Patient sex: F
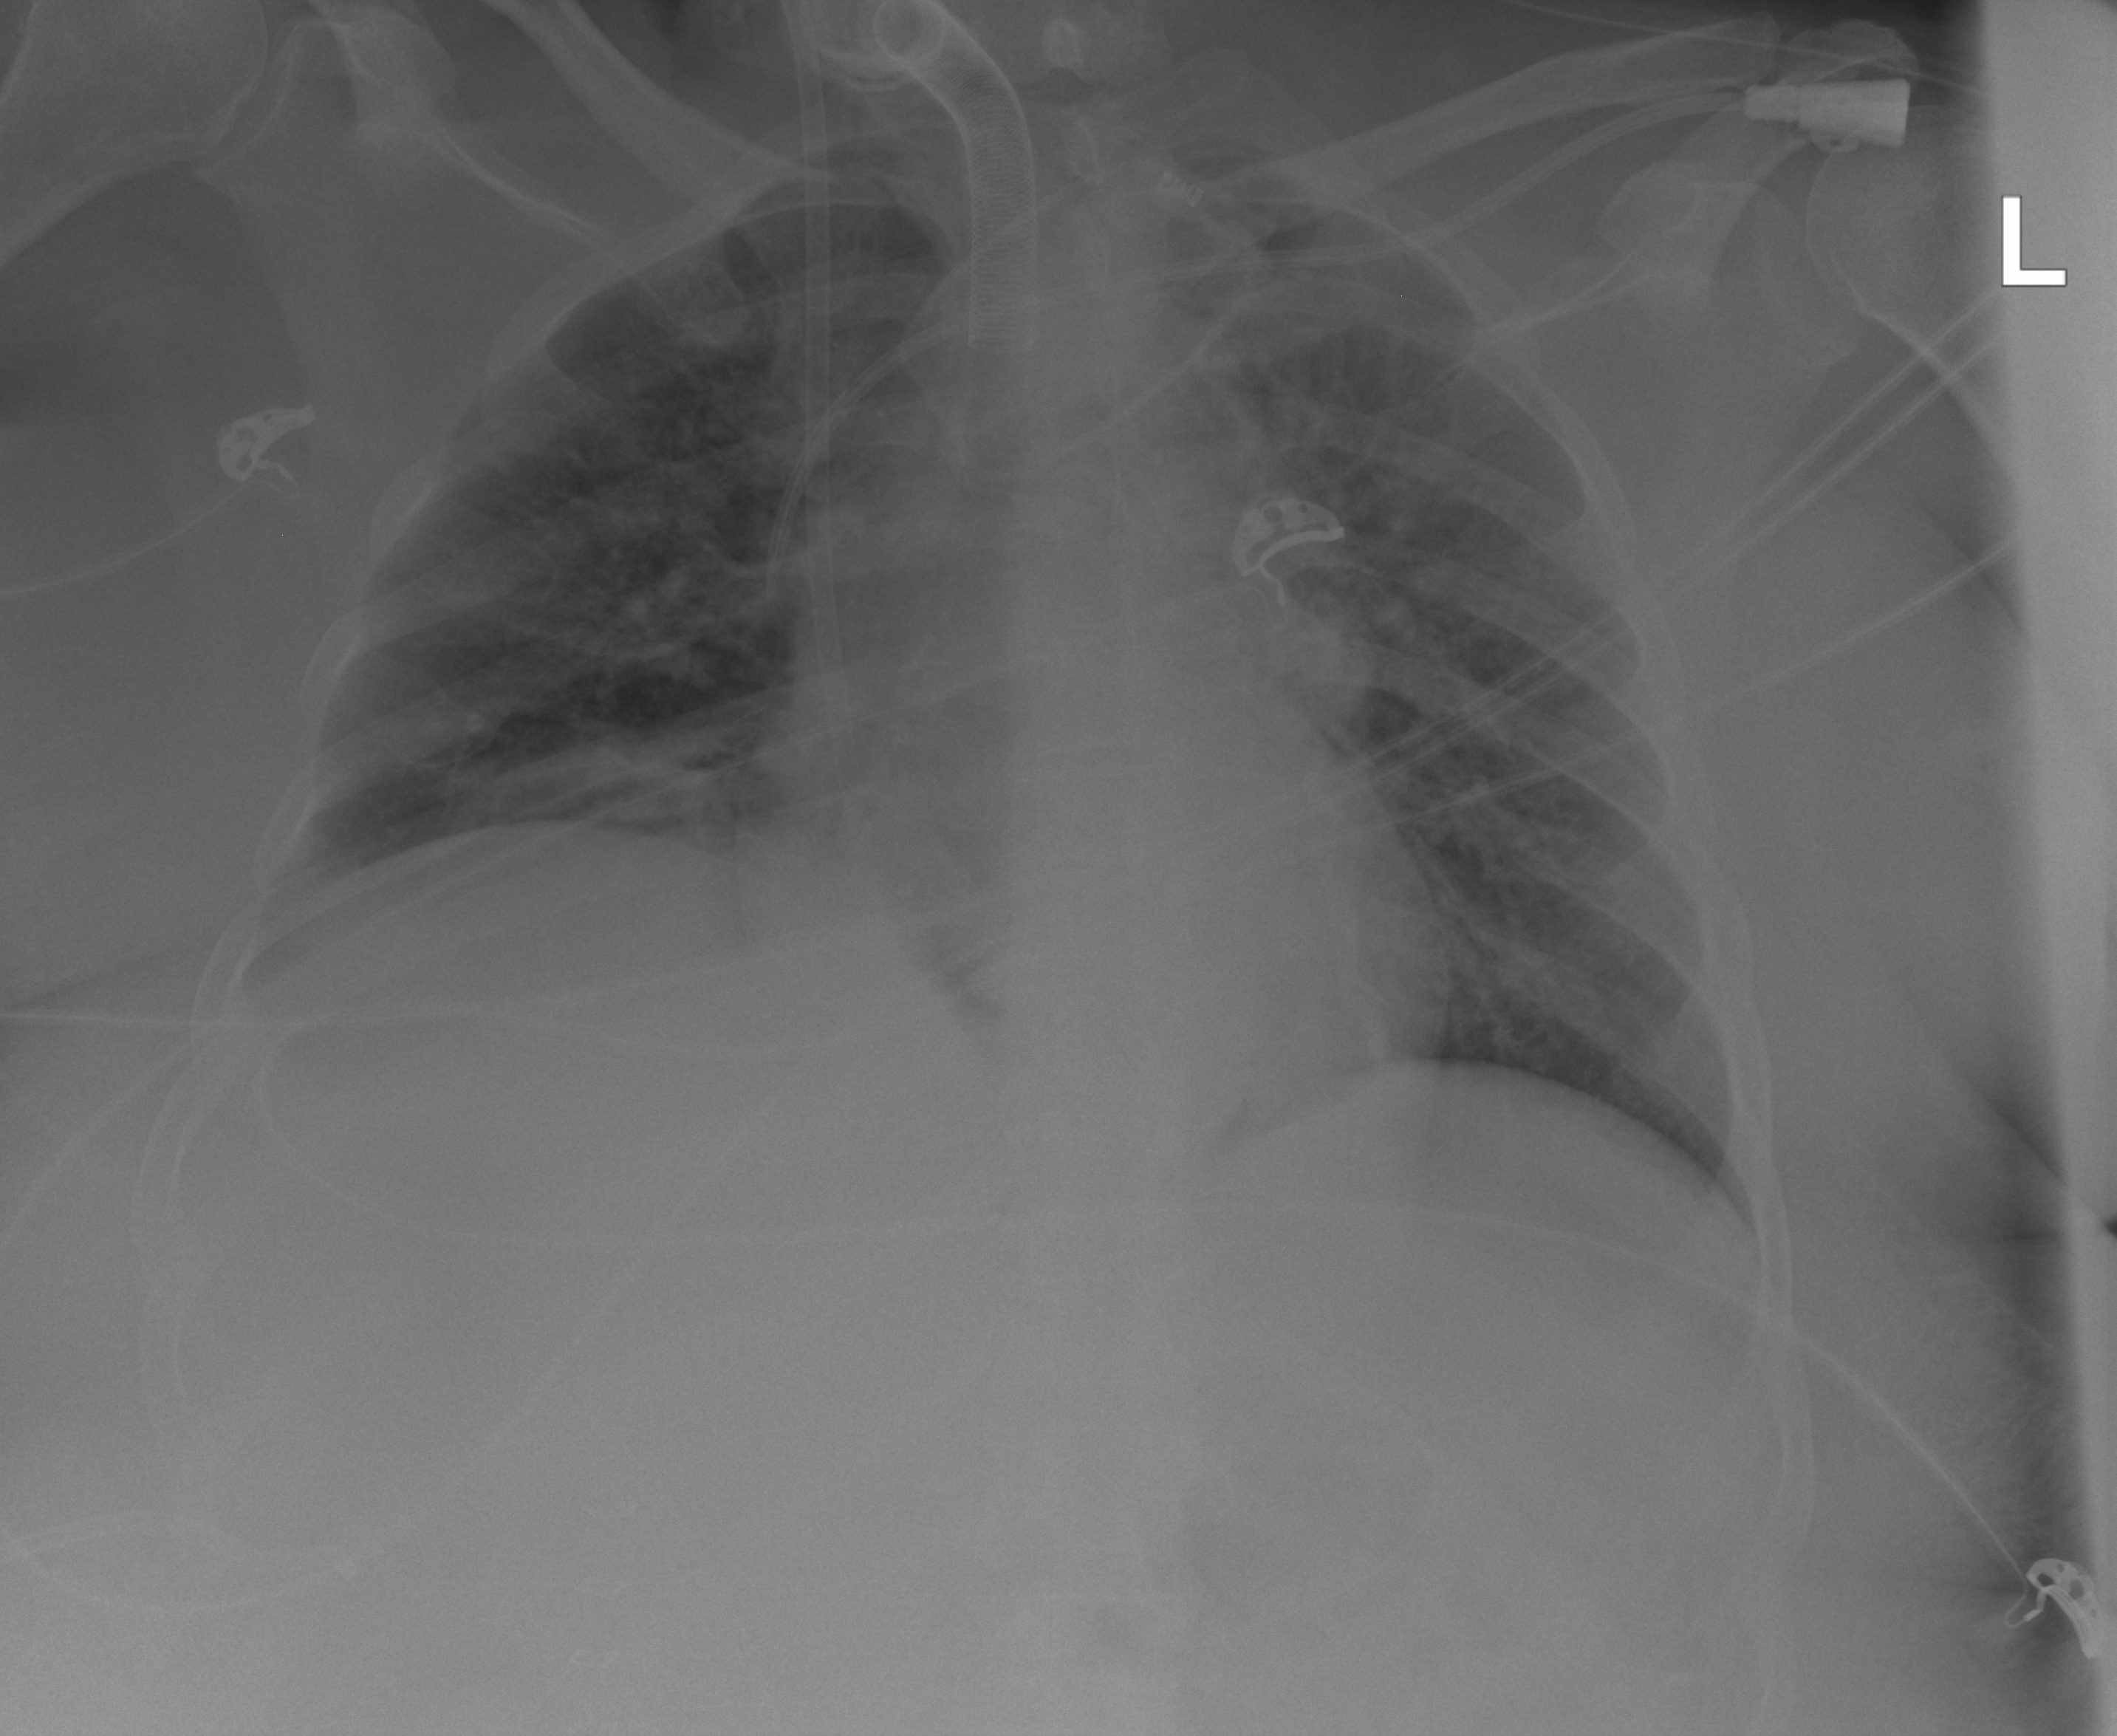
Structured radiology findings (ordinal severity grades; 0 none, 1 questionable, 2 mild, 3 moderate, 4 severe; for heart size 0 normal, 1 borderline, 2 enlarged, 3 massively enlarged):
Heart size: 0
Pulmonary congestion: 2
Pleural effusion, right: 2
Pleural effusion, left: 2
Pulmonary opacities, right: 0
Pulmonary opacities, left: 0
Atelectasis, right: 2
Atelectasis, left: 0